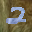
Label: 2